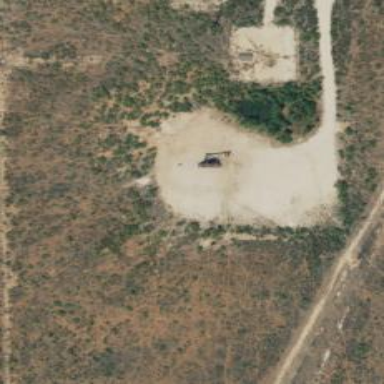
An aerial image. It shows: Petroleum well.